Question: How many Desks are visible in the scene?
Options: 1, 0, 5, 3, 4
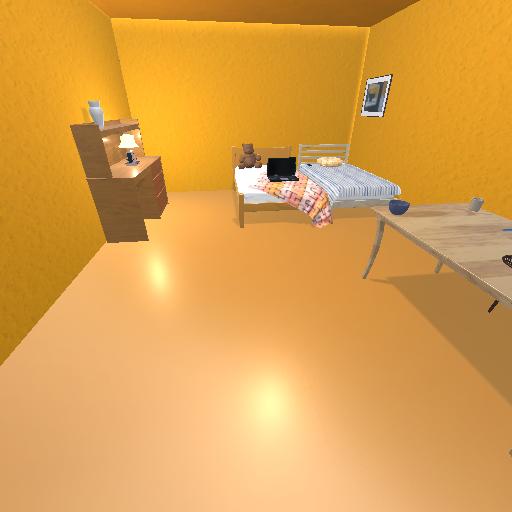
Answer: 1